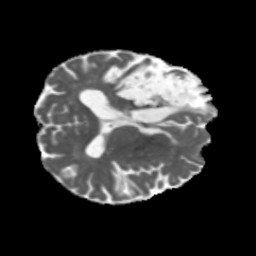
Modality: MD
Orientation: axial
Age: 60
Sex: male
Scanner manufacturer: siemens
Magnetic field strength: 3 T
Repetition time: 5.47 s
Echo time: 0.0854 s